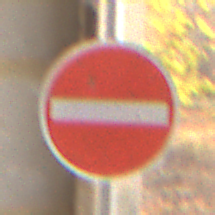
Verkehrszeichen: VerbotDerEinfahrt
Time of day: SunriseSunset
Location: Roofed (Suburban)
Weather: Clear
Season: NotSpecified
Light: Natural